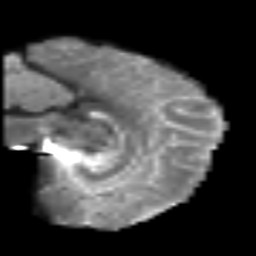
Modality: T2w
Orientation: sagittal
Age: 47
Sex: female
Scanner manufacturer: siemens
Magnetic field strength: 3 T
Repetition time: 6.1 s
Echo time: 0.101 s